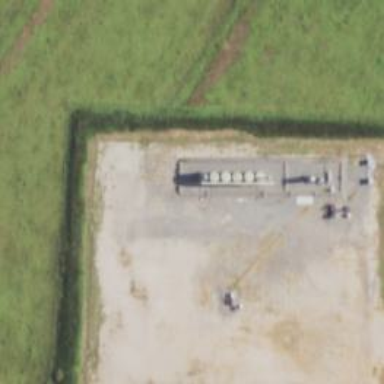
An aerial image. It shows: Storage tank that is man-made.